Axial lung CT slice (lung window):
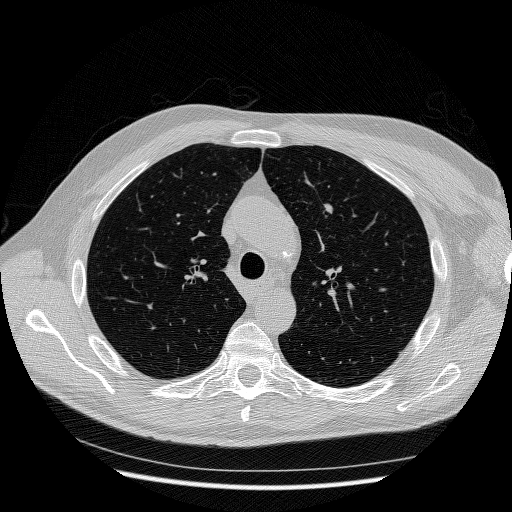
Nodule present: no